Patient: sex M, age 52
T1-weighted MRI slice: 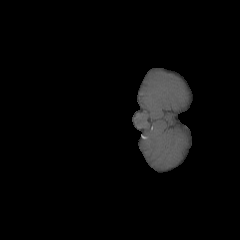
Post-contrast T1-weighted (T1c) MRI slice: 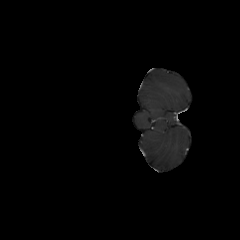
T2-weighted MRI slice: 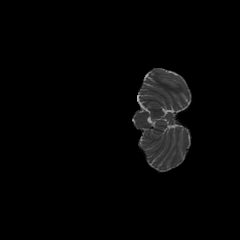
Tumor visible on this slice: no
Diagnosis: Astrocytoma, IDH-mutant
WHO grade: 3